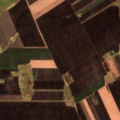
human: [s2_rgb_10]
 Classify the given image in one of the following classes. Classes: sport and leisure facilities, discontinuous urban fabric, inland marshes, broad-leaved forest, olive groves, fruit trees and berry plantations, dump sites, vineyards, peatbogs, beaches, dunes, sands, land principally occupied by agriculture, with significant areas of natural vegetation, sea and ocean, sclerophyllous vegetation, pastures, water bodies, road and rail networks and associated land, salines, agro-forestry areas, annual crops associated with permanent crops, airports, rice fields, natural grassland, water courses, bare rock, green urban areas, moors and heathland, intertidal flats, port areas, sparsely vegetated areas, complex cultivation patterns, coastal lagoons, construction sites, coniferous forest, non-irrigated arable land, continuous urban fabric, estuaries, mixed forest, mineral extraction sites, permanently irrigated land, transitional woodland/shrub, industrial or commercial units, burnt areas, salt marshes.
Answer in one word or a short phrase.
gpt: non-irrigated arable land, pastures